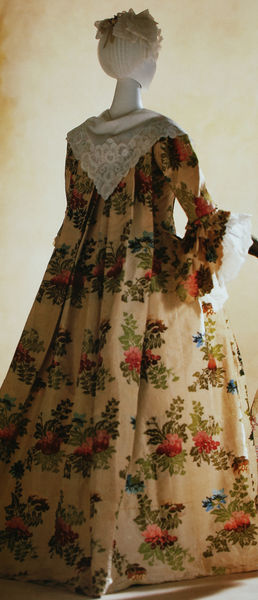
Titel: Kleid (Robe à la francaise)
Standort: Kyoto (Japan)
Institution: Kyoto Costume Institute
Schlagwörter: blau, blätter, dunkel, hand, kopf, schatten, weiß, gelb, grün, ocker, blume, blumen, braun, bunt, frau, hell, hintergrund, hut, kleid, licht, marmor, orange, rücken, schwarz, blüten, dame, rose, rosen, rot, tuch, beige, haube, mode, muster, ornament, rock, mütze, wand, arm, barock, falten, kleidung, kragen, lang, leinen, spitze, weit, ärmel, hals, figur, gewand, kostüm, stoff, saum, blatt, pflanzen, rokoko, rosa, schön, seide, statue, schleppe, rückenansicht, creme, blümchen, material, halstuch, floral, ornamente, faltenwurf, rüschen, raffung, abendkleid, foto, fotografie, photographie, blumenmuster, motiv, hinten, druck, schnitt, dreiviertel, scharz, bekleidung, puppe, photo, geblümt, schultertuch, leid, spitzenkragen, spitzenärmel, filigran, blumenmotiv, fotographie, aufnahme, taft, blätte, bodenlang, kledi, schneiderei, pixel, rottöne, blöd, rüschchen, spitzentuch, feminin, modepuppe, kyoto, überlänge, festkleid, wot, kleidunmg, rückenfalten, verpixelt, kleifd, ärmelspitze, dekorationh, schnneider